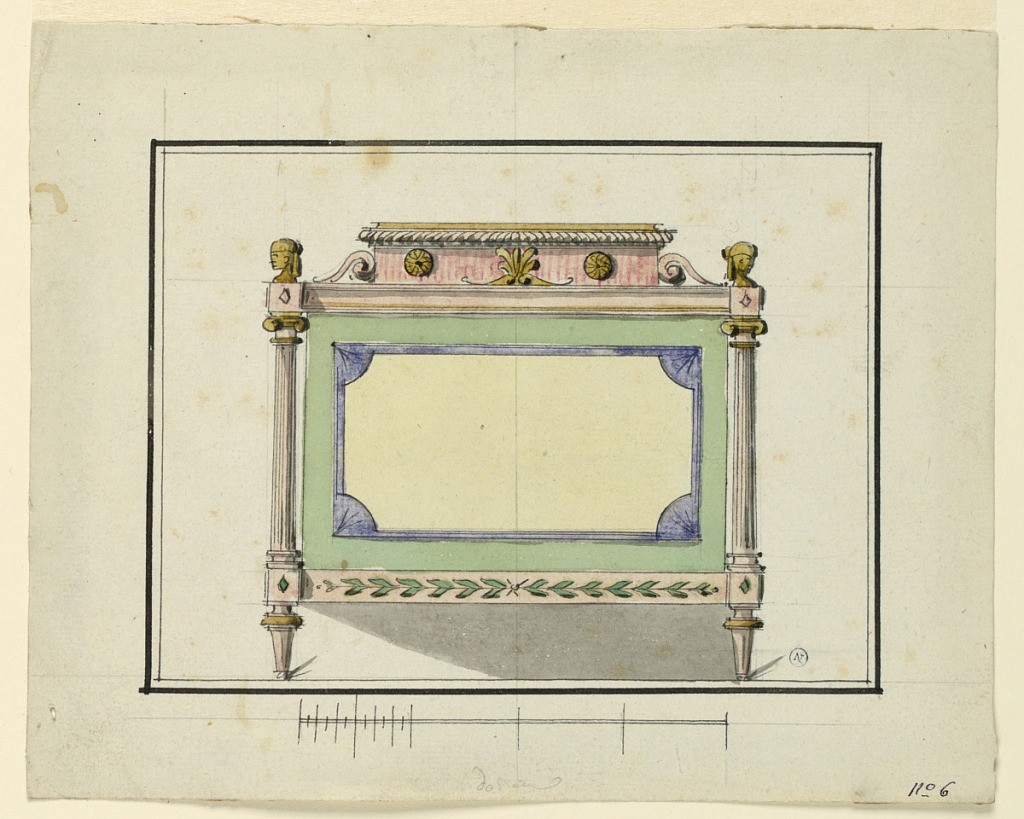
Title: Design for a Bedstead
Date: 1790-1800
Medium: Pen and ink, brush and watercolor, graphite on paper
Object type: drawing
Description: Busts of women are shown in profile on top of the posts which consist of fluted columns supported by feet on a base. They are connected by an attic, which is flanked by scrolls. The bottom of the frame shows a garland and the top is molded.